Aerial crown-view tile of a tropical tree (Barro Colorado Island, Panama), acquired 20240611:
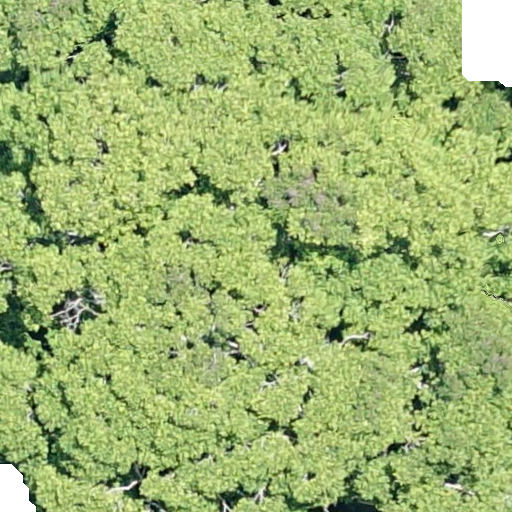
Species: Dipteryx oleifera
GBIF accepted scientific name: Dipteryx oleifera
Crown area: 648.058 m²